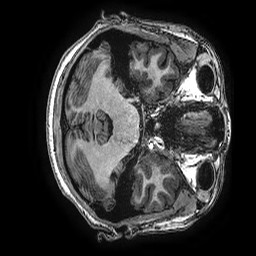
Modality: T1w
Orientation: axial
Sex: female
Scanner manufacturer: ge
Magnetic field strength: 3 T
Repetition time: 0.00766 s
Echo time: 0.003476 s